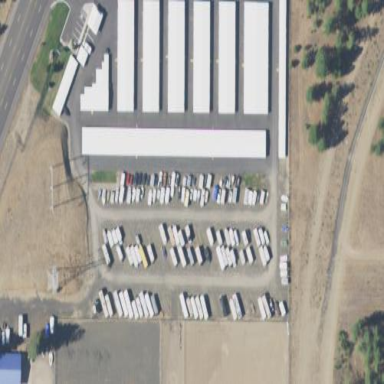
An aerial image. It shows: Commercial area with storage rental shop.